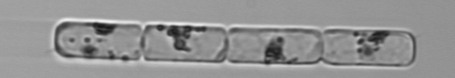
Label: Guinardia_delicatula